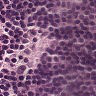
Metastatic tissue present: no